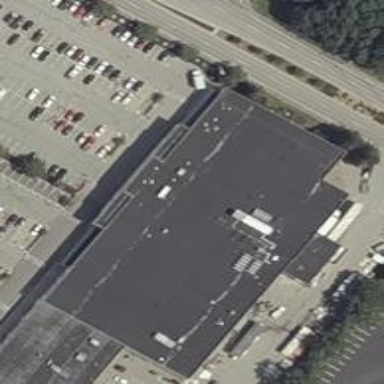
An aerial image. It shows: Supermarket.